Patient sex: M
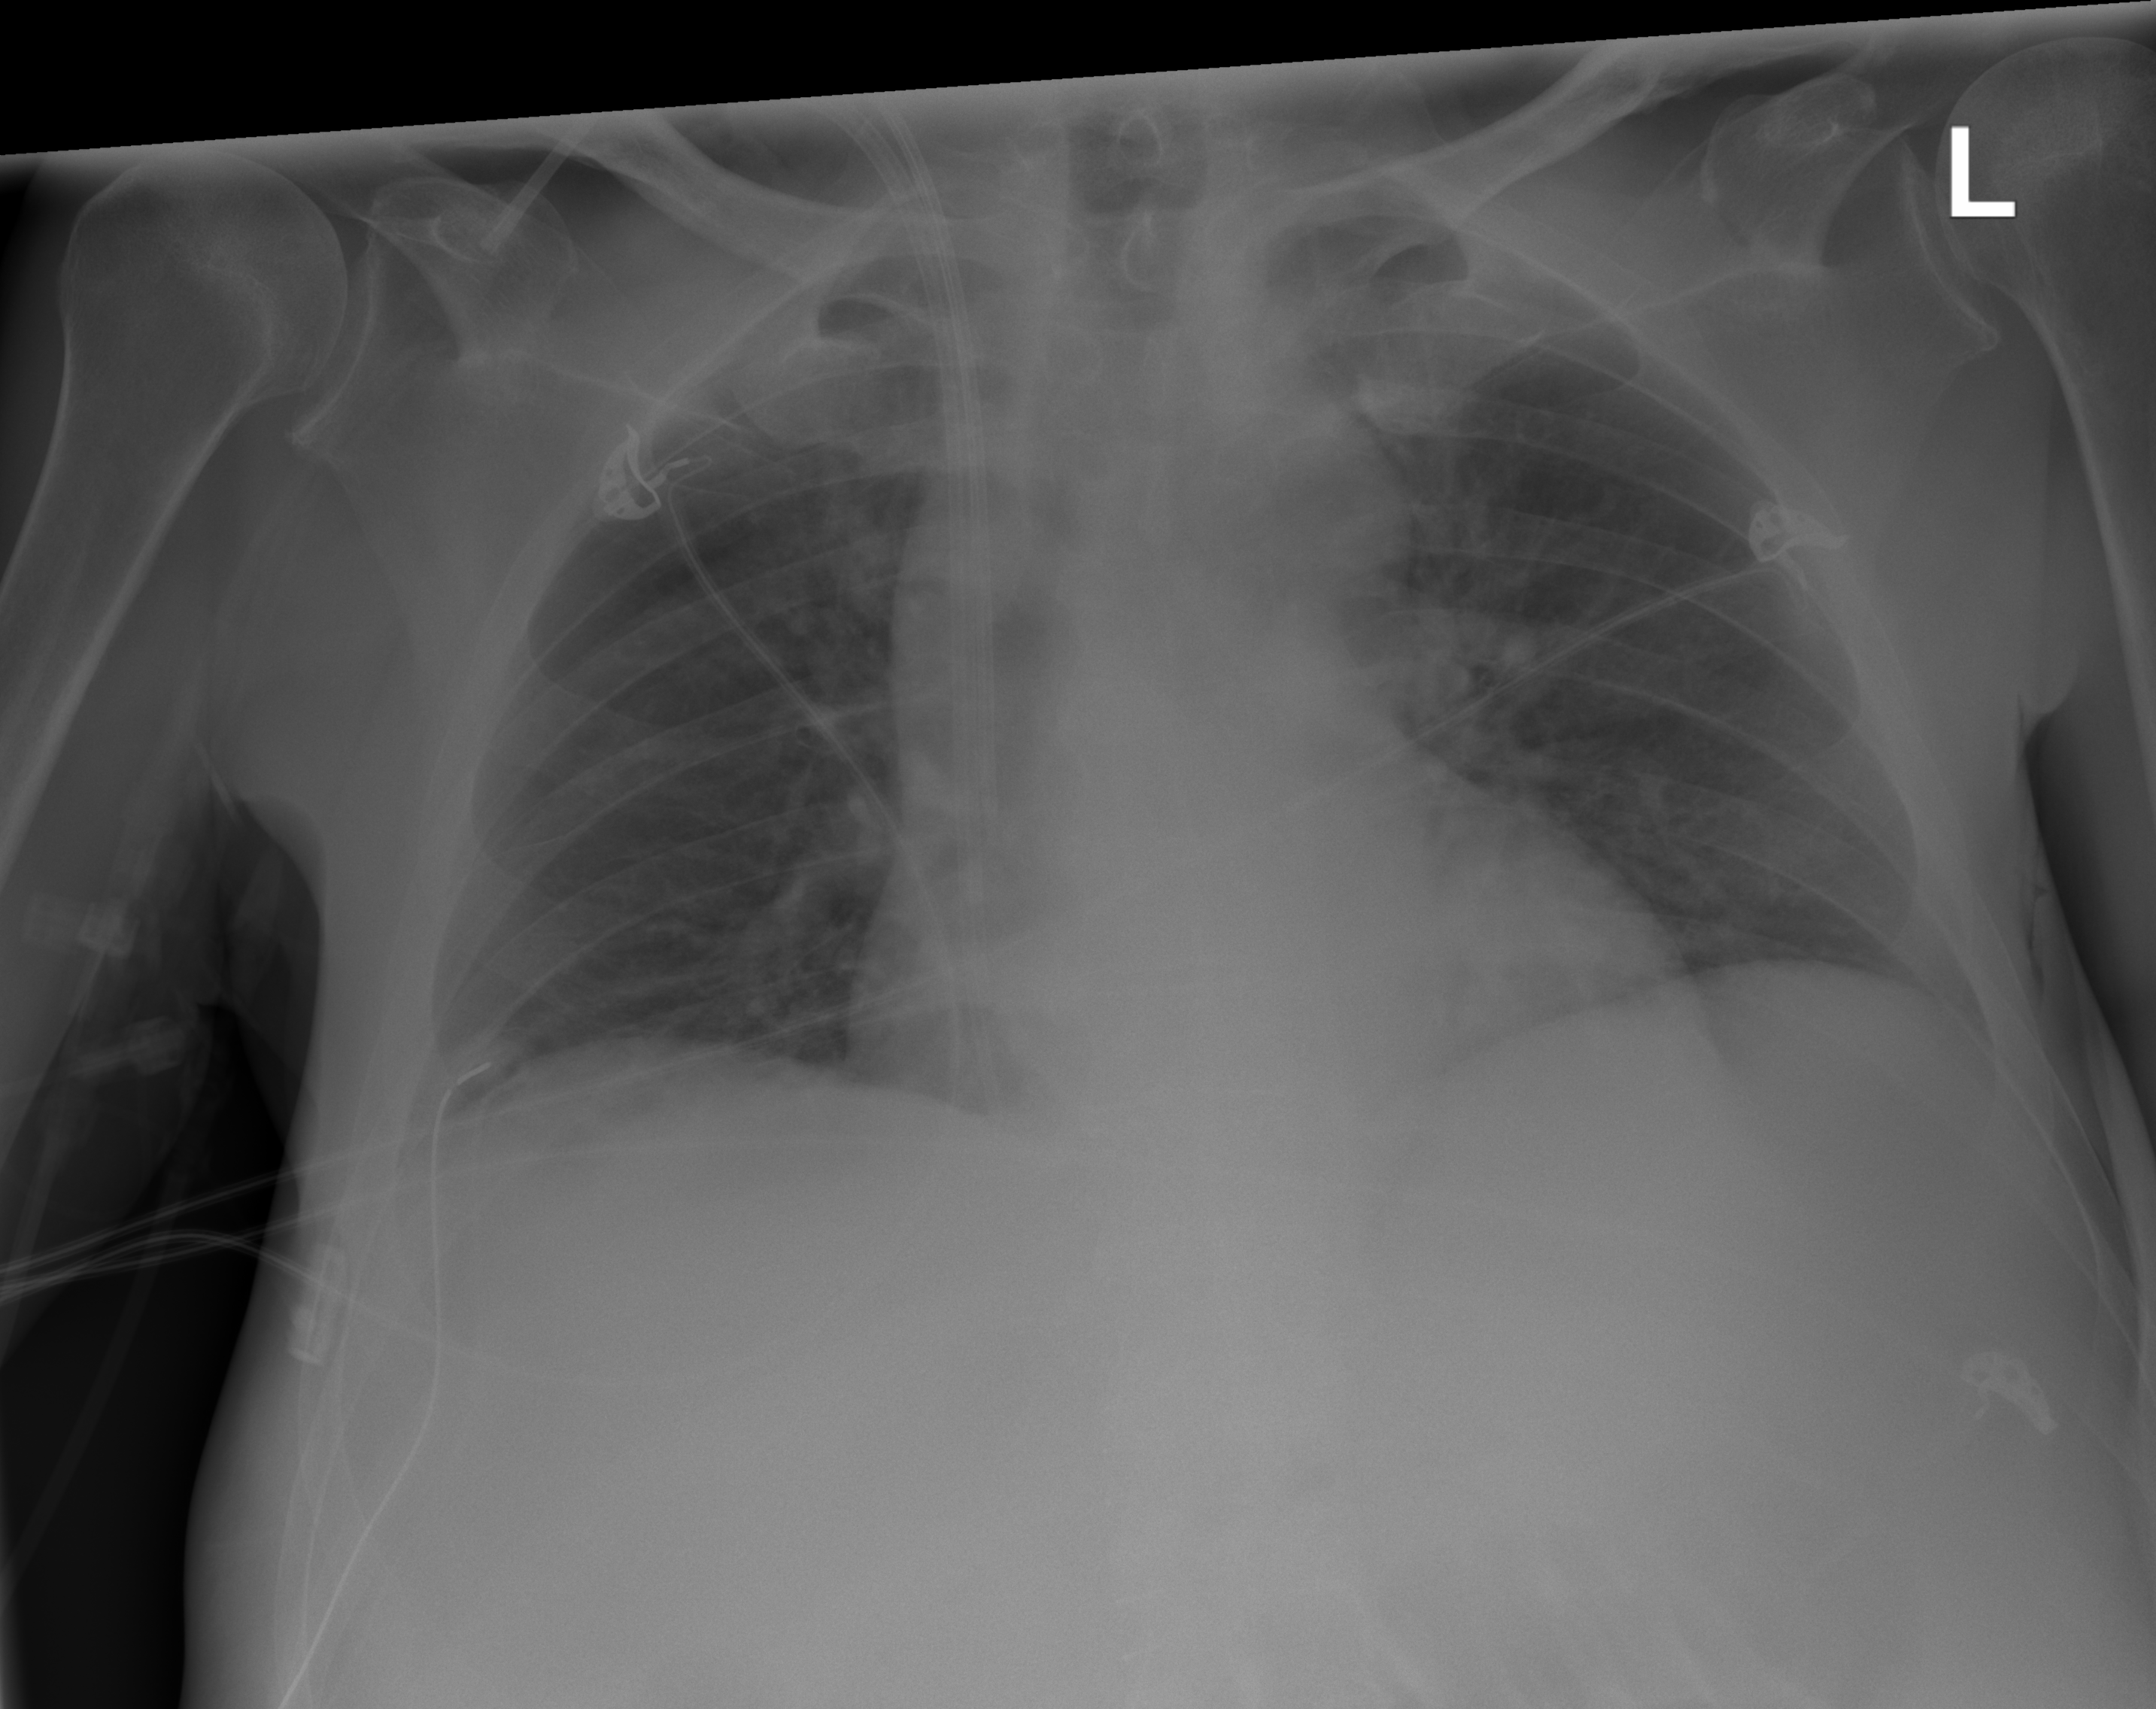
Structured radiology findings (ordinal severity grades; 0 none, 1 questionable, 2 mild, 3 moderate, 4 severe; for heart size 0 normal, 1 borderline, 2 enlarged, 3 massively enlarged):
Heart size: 1
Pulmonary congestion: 0
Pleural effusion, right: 0
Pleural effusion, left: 0
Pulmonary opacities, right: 0
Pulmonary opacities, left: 0
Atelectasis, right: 2
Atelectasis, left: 0